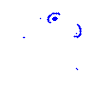
Particle: electron